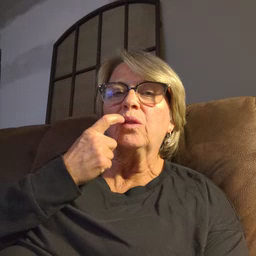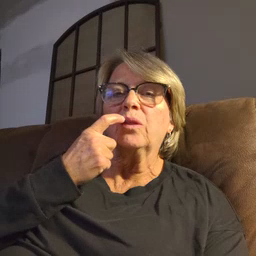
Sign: tooth